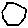
Label: hexagon